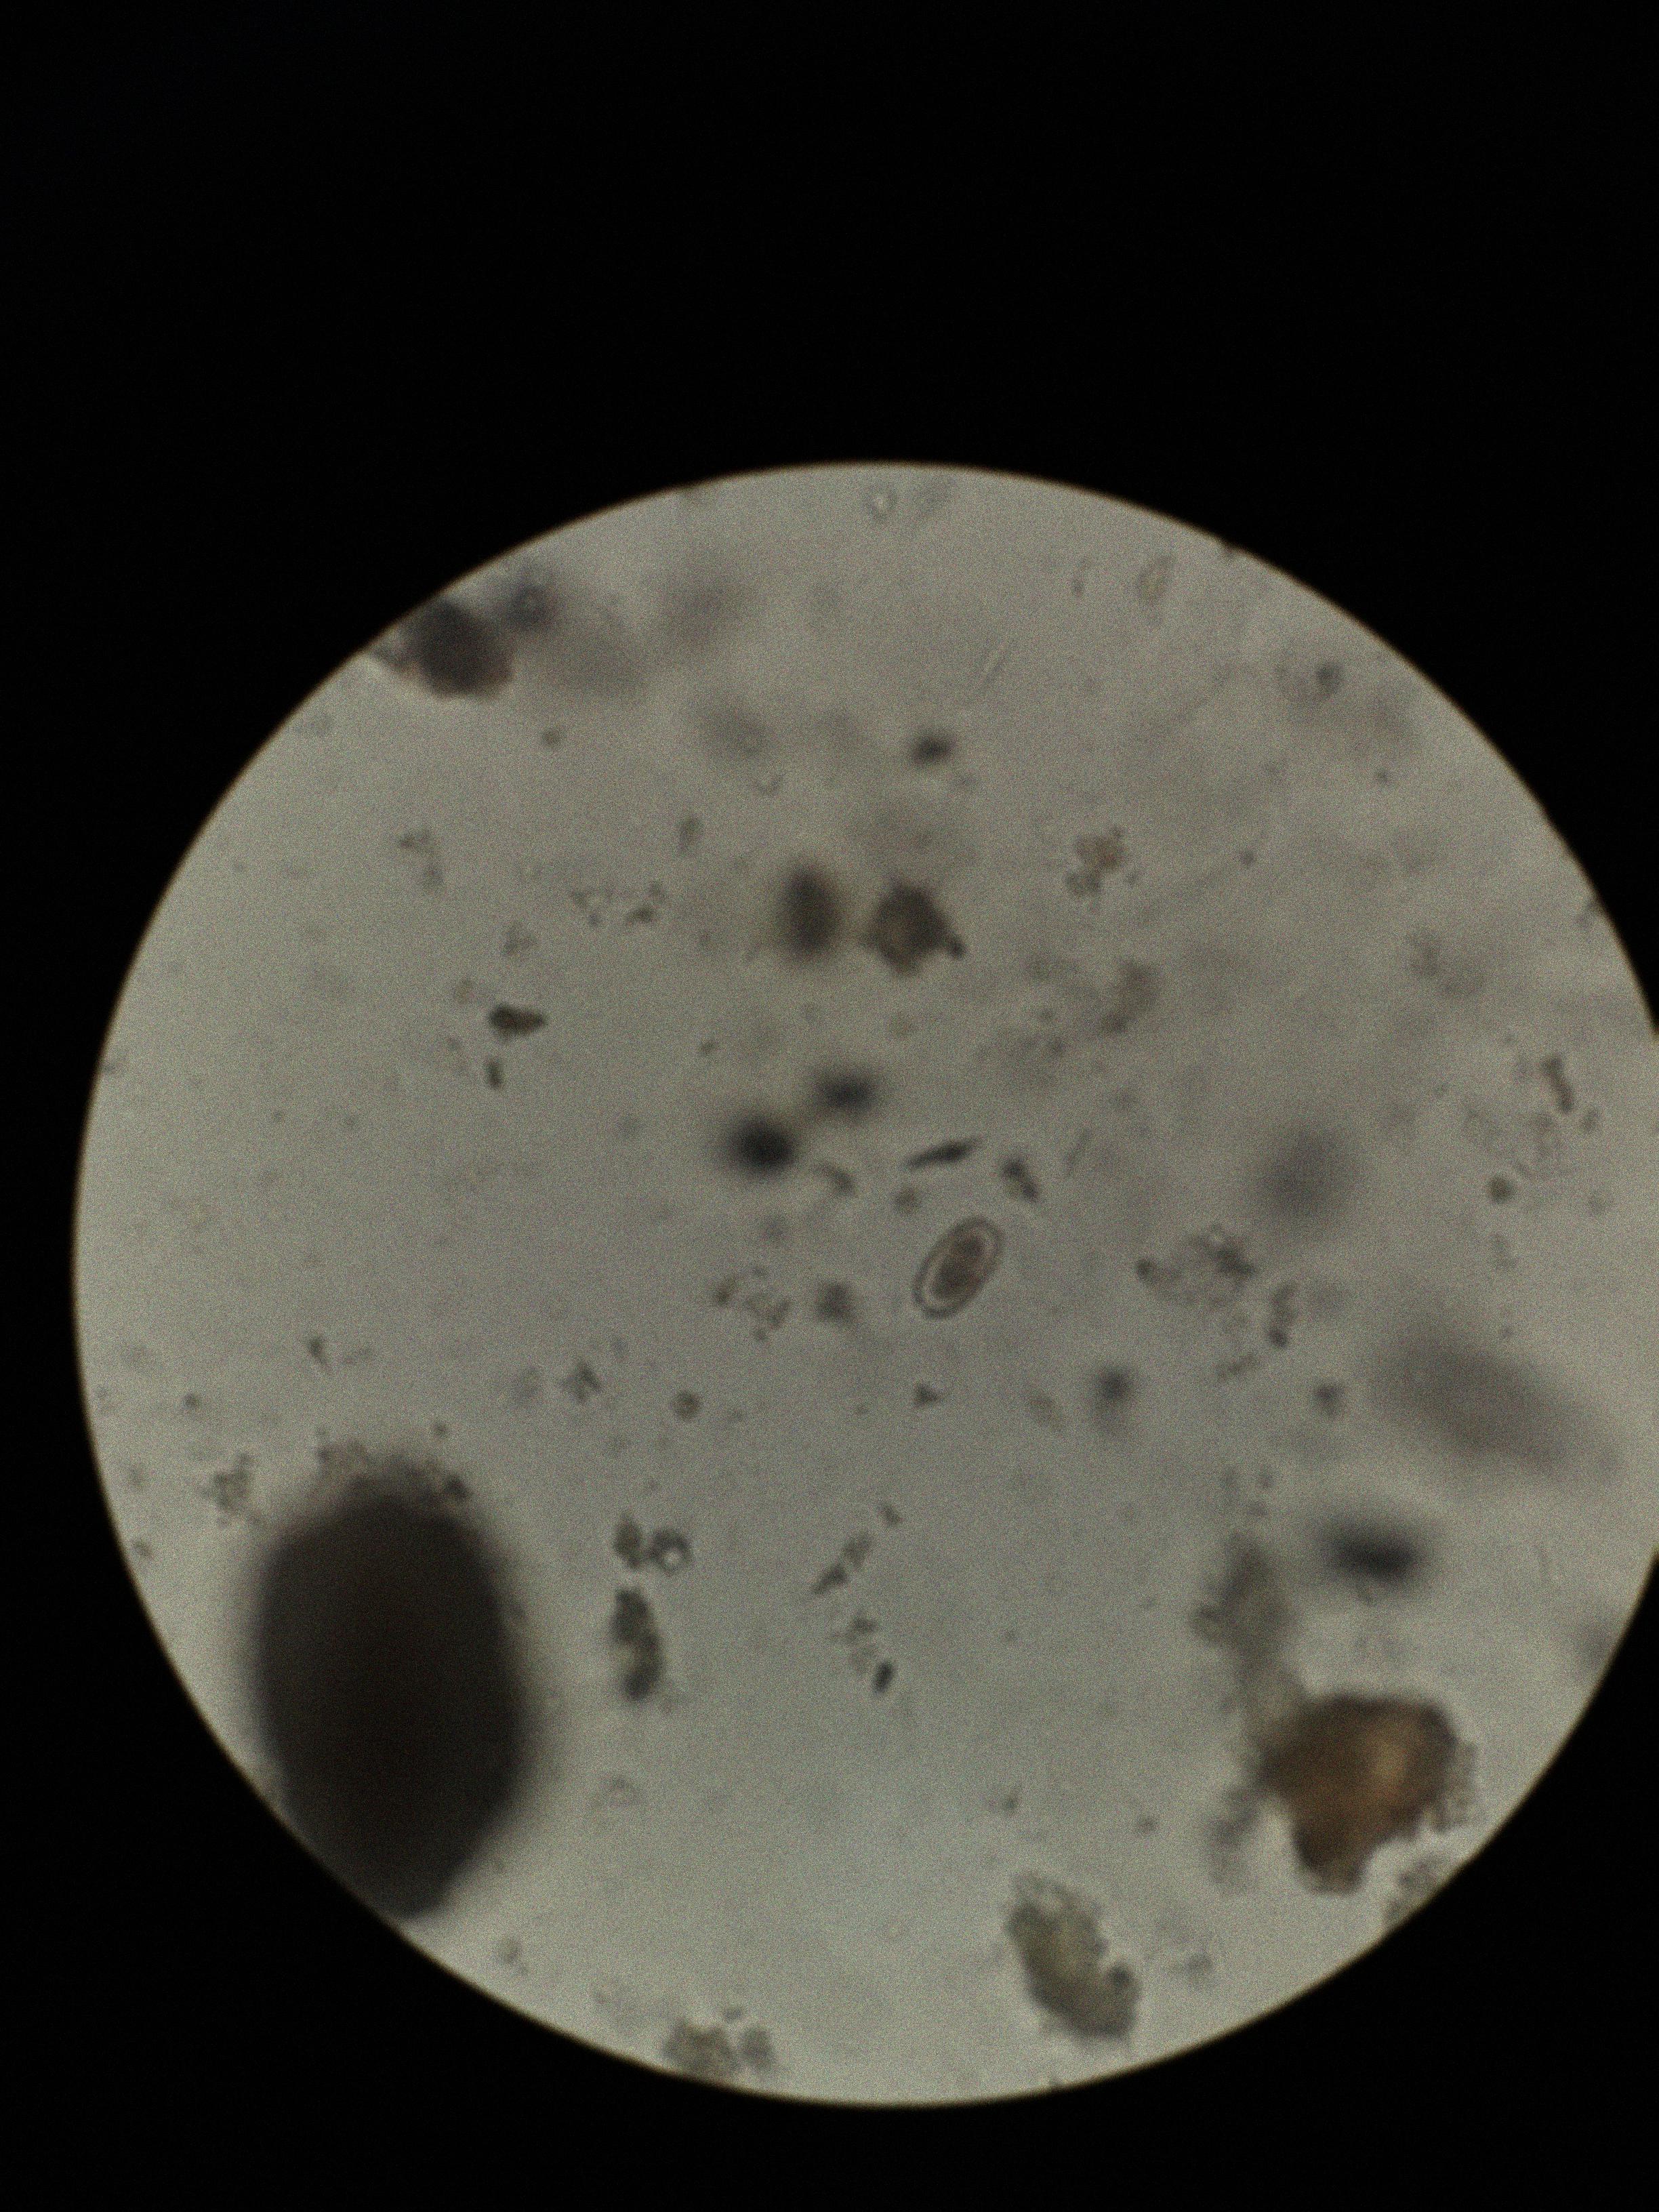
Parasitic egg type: Capillaria philippinensis